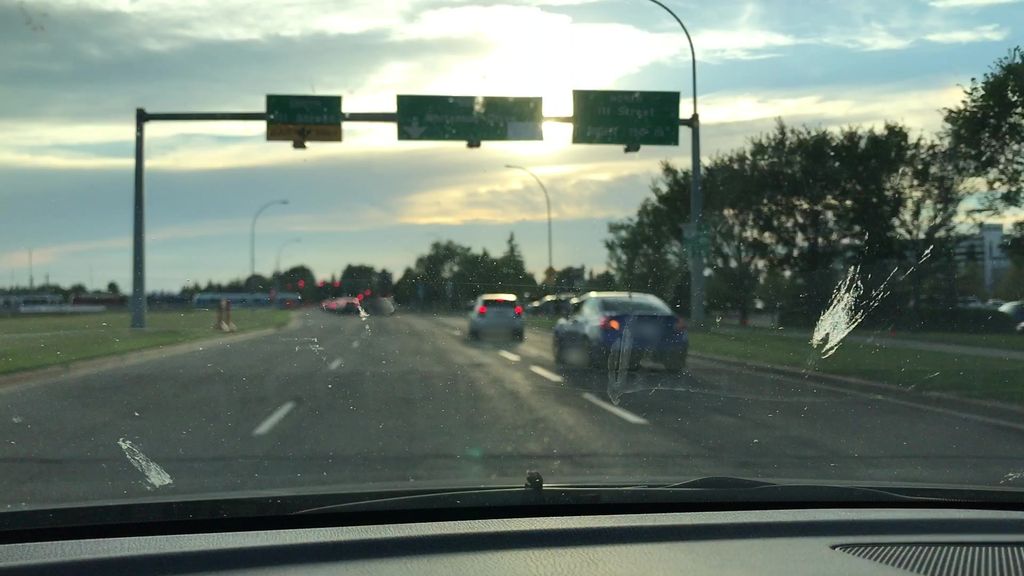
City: edmonton